Question: I need to paginate data from SQL tables.
I cant find any information about pagination in PyQT or Pyside. Can you help me pls?

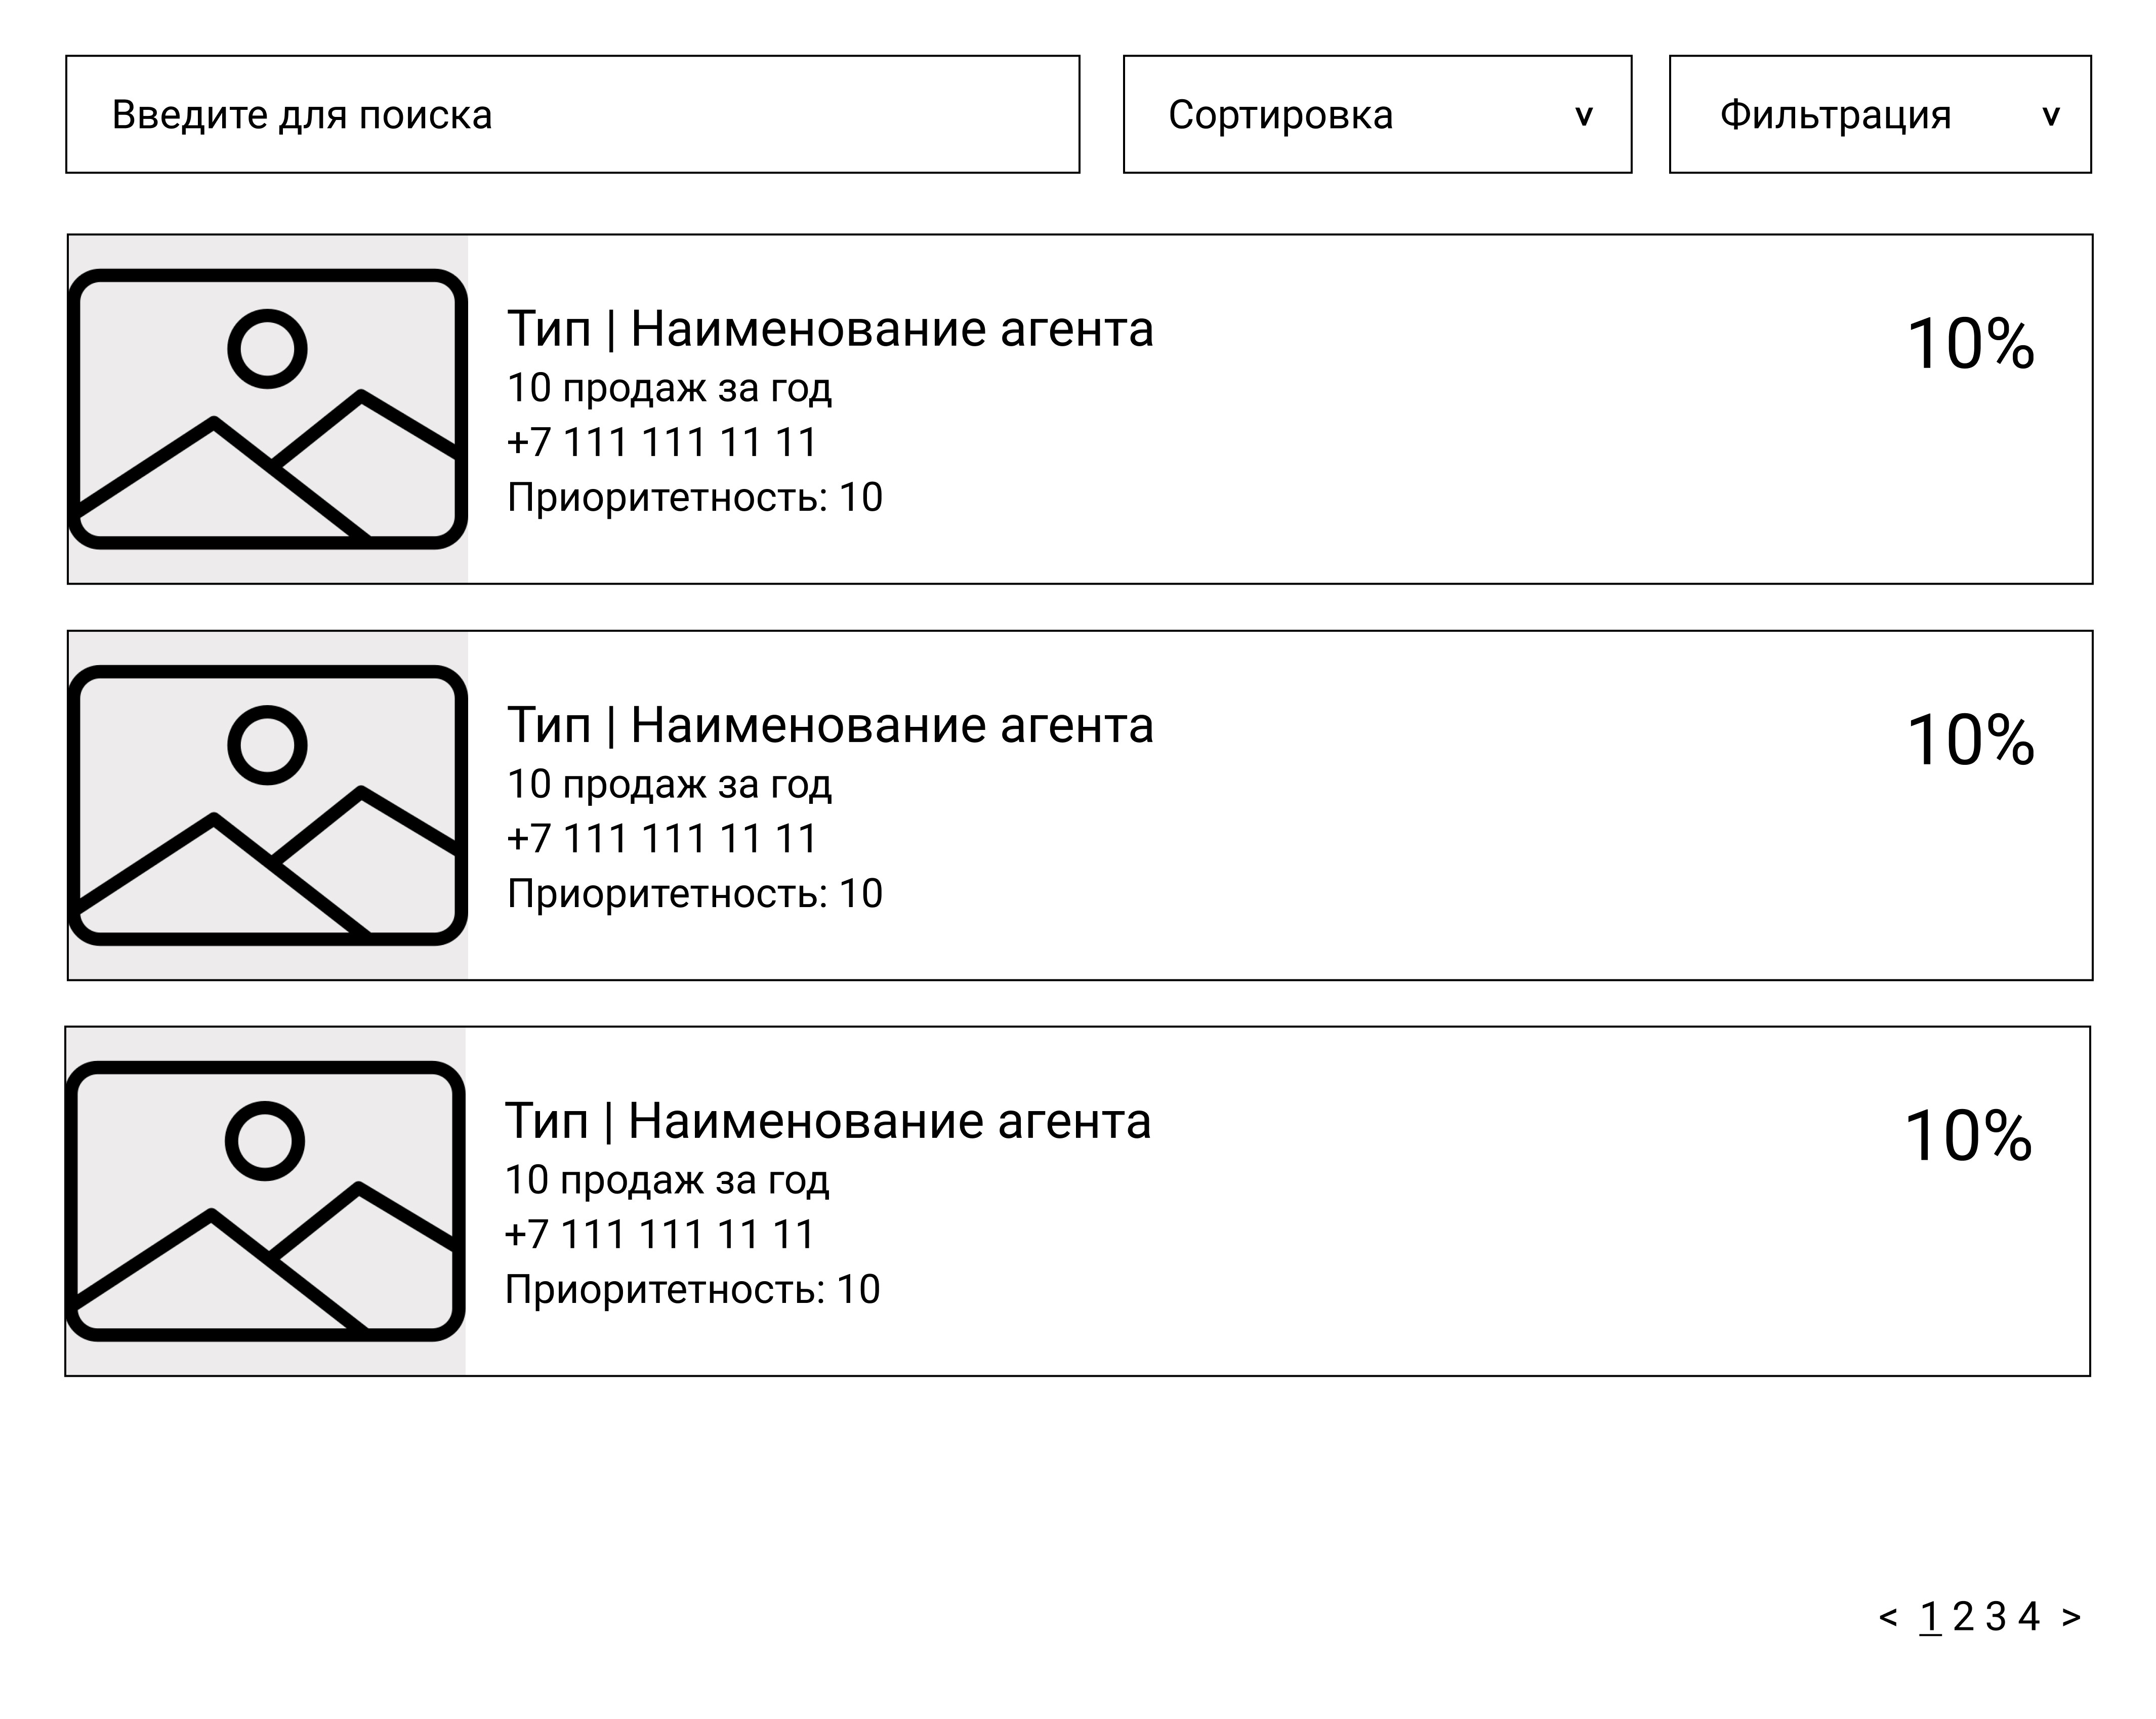
Answer: One way to handle pagination is to use the 'QStackedWidget' for emulating the pages themselves, and regular 'QLabel's as the page links. Then you can override each labels 'mousePressEvent' to emit a signal to the stacked widget to set the current index to the page number from the label that was clicked.
Here is Minimal Reproducible Example using PySide6 that demonstrates the suggested strategy.
'''
import sys
from PySide6.QtWidgets import *
from PySide6.QtCore import *
from PySide6.QtGui import *
class PageLink(QLabel):
clicked = Signal([str]) # Signal emited when label is clicked
def __init__(self, text, parent=None):
super().__init__(text, parent=parent)
self.setTextInteractionFlags(Qt.LinksAccessibleByMouse)
self.setStyleSheet("color: blue;") # set text color to blue to emulate a link
self.setCursor(Qt.PointingHandCursor) # set the cursor to link pointer
def mousePressEvent(self, event):
self.clicked.emit(self.text()) # emit the clicked signal when pressed
return super().mousePressEvent(event)
class MainWindow(QMainWindow):
def __init__(self, parent=None) -> None:
"""Main Window Setup"""
super().__init__(parent=parent)
self.setWindowTitle("Pagination Demonstration")
self.resize(600,400)
self.central = QWidget(parent=self)
self.layout = QVBoxLayout(self.central)
self.setCentralWidget(self.central)
# create the stacked widget that will contain each page...
self.stackWidget = QStackedWidget(parent=self)
self.layout.addWidget(self.stackWidget)
# setup the layout for the page numbers below the stacked widget
self.pagination_layout = QHBoxLayout()
self.pagination_layout.addStretch(0)
self.pagination_layout.addWidget(QLabel("<"))
# create pages and corresponding labels
for i in range(1, 6):
page_link = PageLink(str(i), parent=self)
self.pagination_layout.addWidget(page_link)
page = QWidget()
layout = QVBoxLayout(page)
layout.addWidget(QLabel(f"This is page number {i} of 5"))
self.stackWidget.addWidget(page)
page_link.clicked.connect(self.switch_page)
self.pagination_layout.addWidget(QLabel(">"))
self.layout.addLayout(self.pagination_layout)
def switch_page(self, page):
self.stackWidget.setCurrentIndex(int(page) - 1)
app = QApplication(sys.argv)
window = MainWindow()
window.show()
app.exec()
'''